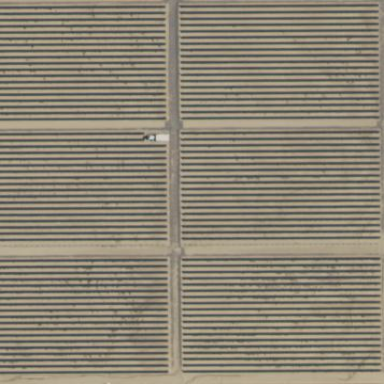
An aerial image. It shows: Solar generator utilizing photovoltaic panels.